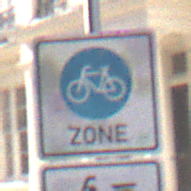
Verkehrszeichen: BeginnFahrradzone
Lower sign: EinspurigeFahrzeugeFrei2
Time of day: MorningAfternoon
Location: Outdoor (Urban)
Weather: PartlyCloudy
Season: NotSpecified
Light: Natural